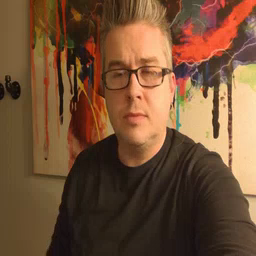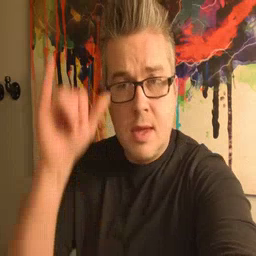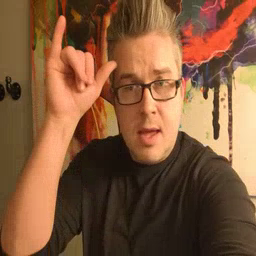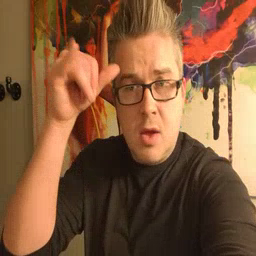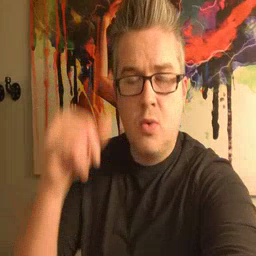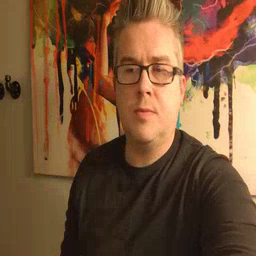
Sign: cow